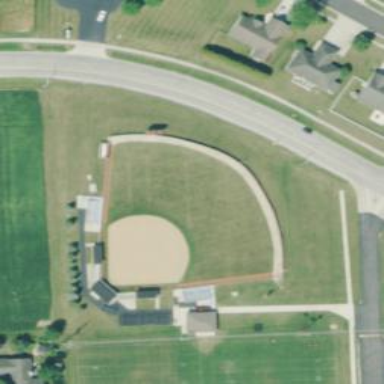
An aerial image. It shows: Baseball pitch for leisure and sports activities.